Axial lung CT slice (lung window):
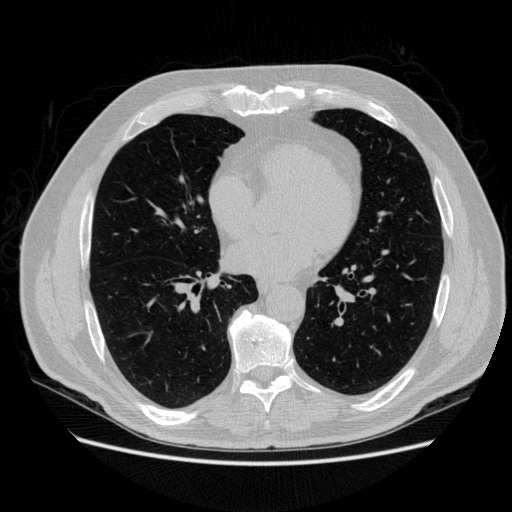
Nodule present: no